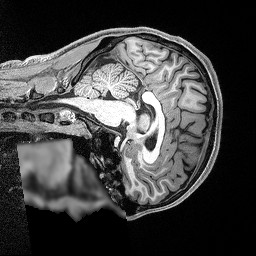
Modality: T1w
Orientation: sagittal
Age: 26
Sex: male
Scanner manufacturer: siemens
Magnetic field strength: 3 T
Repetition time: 2.5 s
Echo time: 0.0029 s